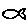
Label: fish